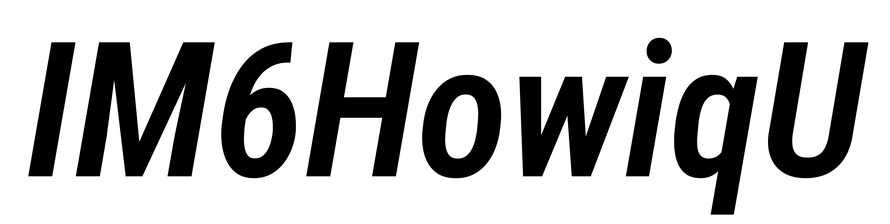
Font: Roboto-Italic_Condensed_SemiBold_Italic